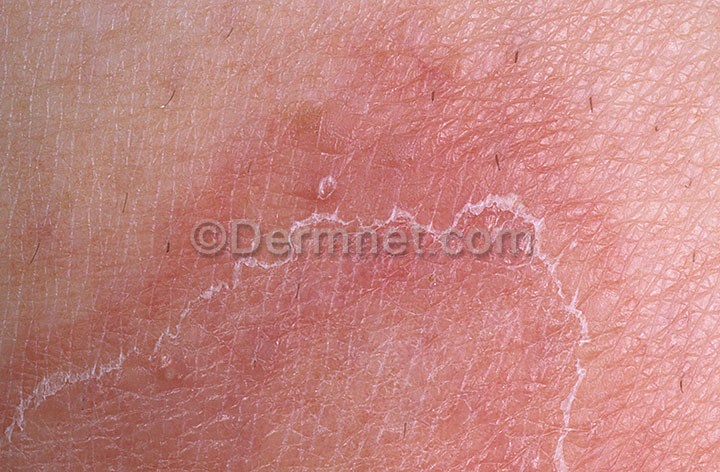
Disease: Tinea Ringworm Candidiasis and other Fungal Infections